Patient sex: F
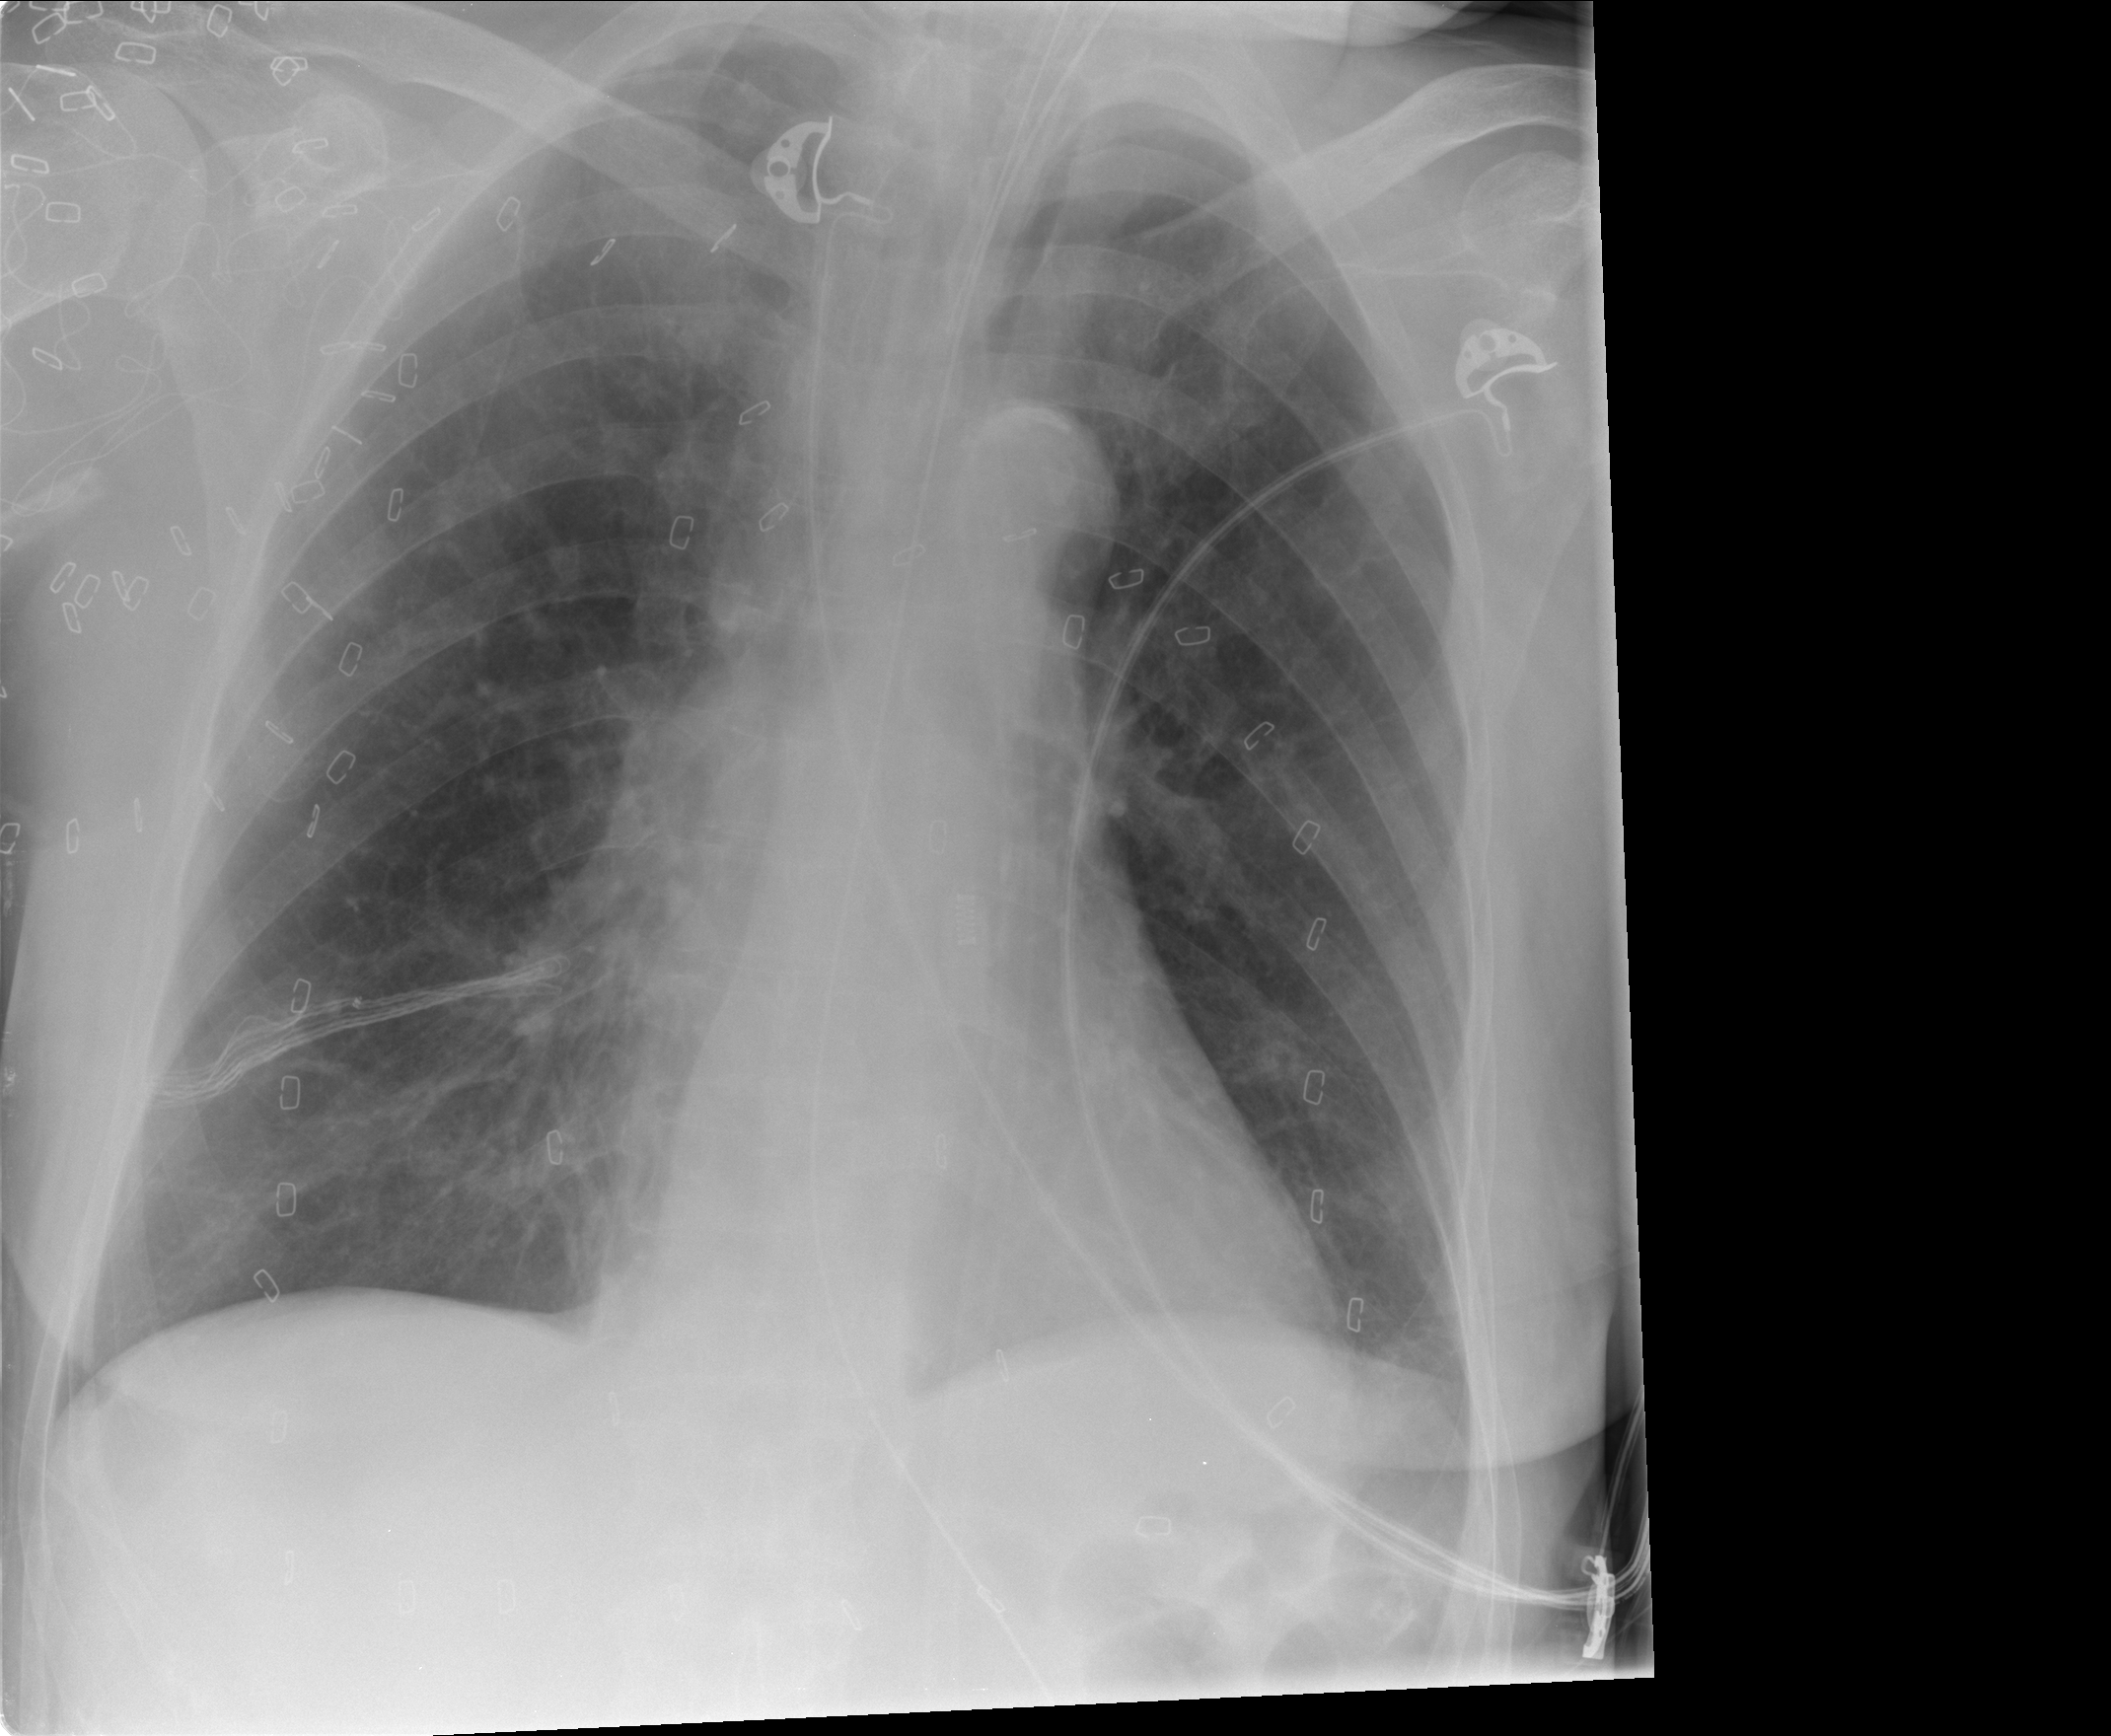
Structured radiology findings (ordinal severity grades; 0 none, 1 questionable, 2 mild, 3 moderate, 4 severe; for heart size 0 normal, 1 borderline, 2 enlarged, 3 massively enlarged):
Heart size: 0
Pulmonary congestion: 0
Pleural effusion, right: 0
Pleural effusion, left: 0
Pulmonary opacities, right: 1
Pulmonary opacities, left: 0
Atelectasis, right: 0
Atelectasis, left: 0